Milling tool wear sample.
Tool blade image: 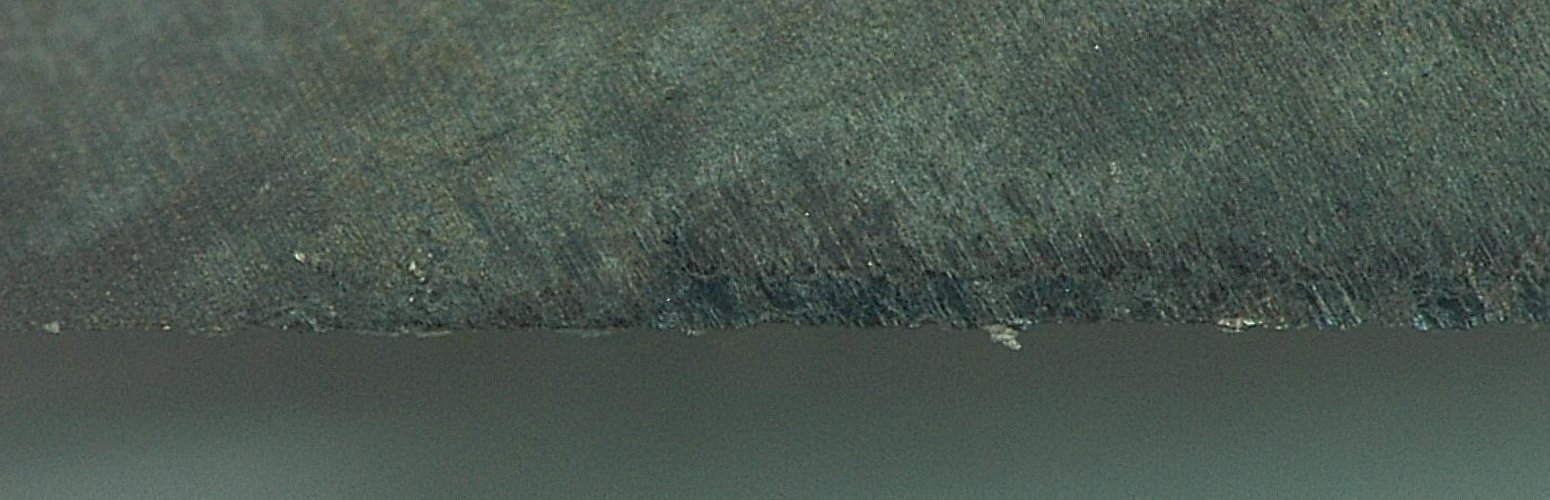
Chip image: 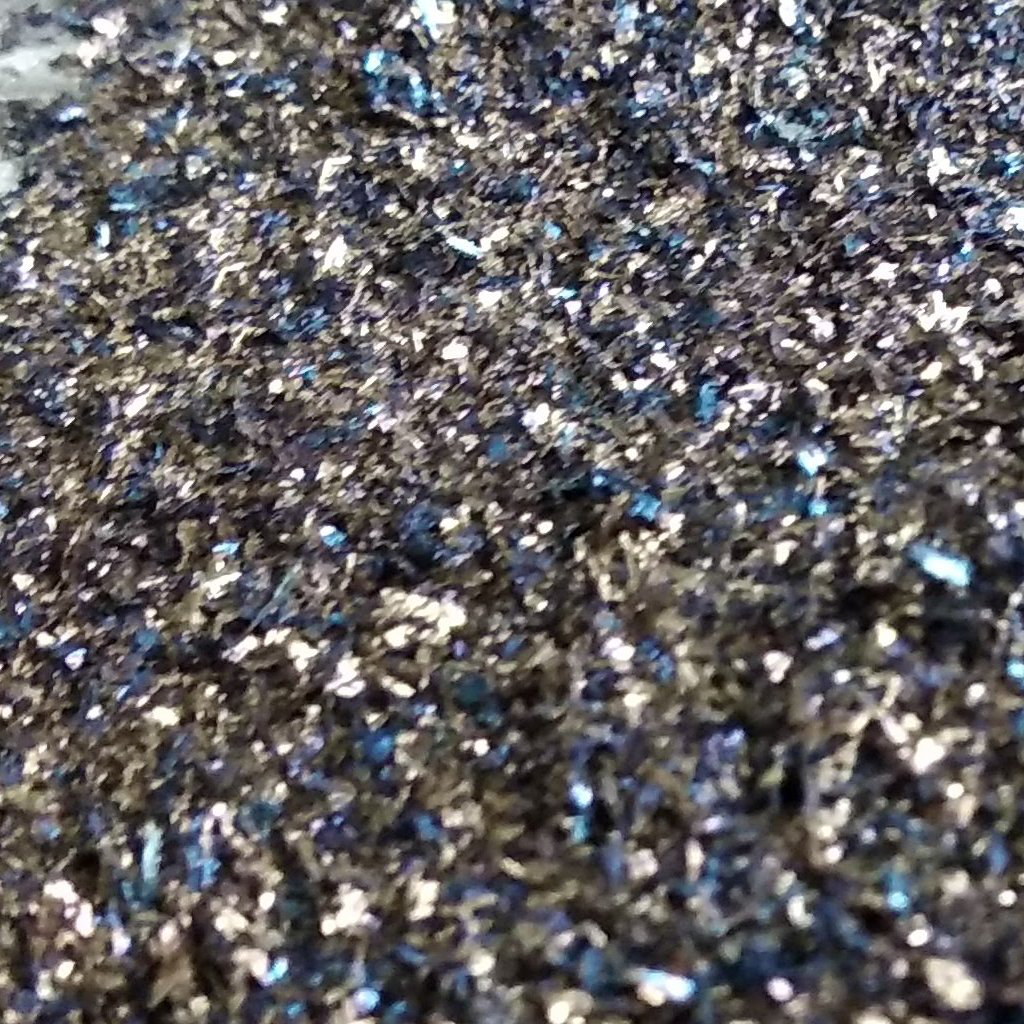
Workpiece image: 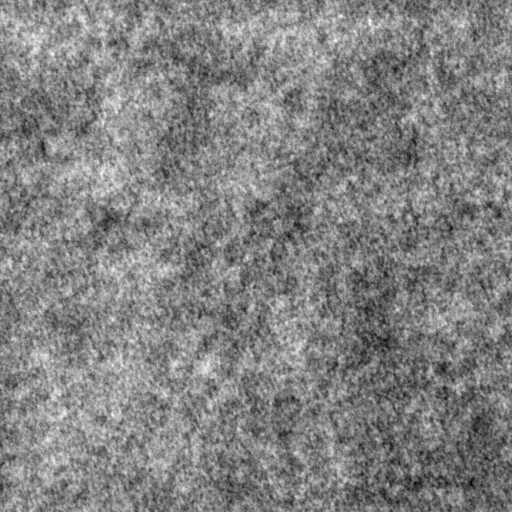
Tool wear state: dulled
Gaps: 0
Flank wear: 213.1
Overhang: 44.4
Force-signal Mel-spectrograms (X, Y, Z axes): 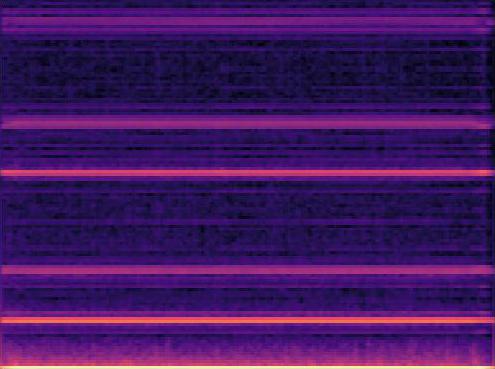 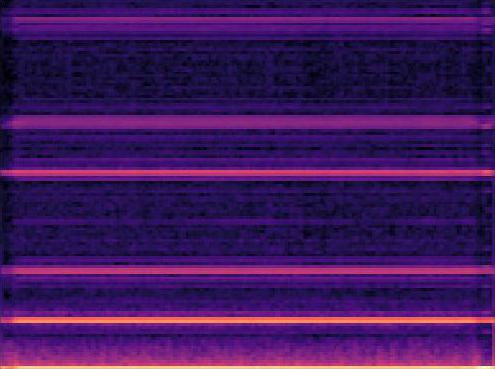 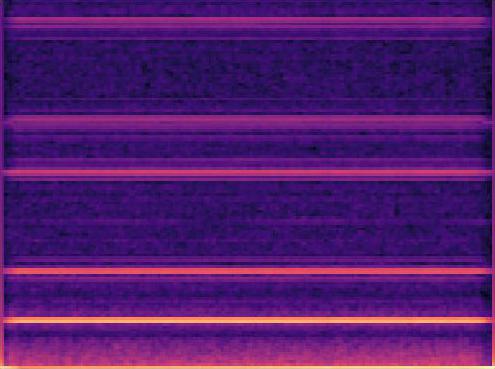
Force-signal scalograms (X, Y, Z axes): 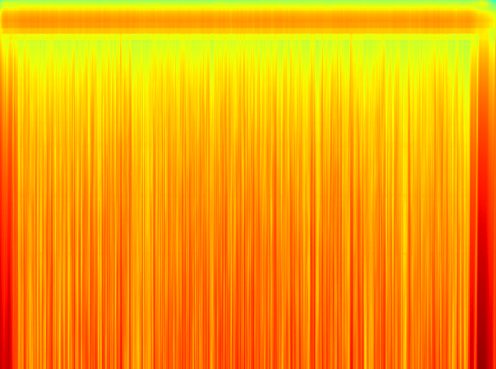 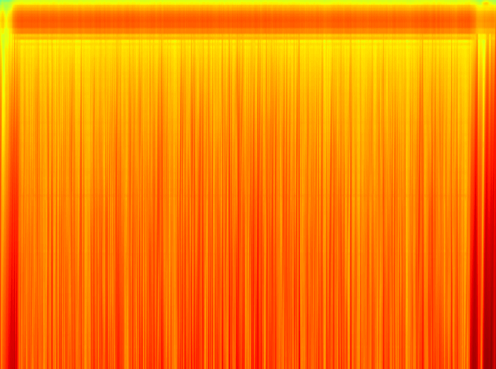 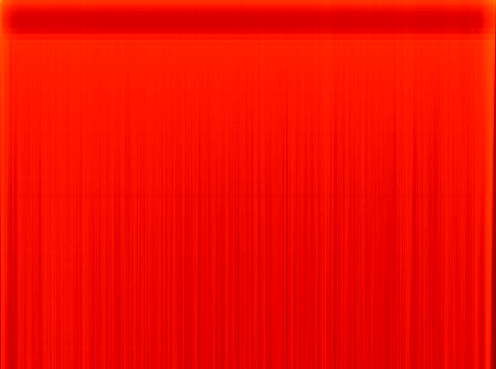
Force phase: accelerated_severe_wear